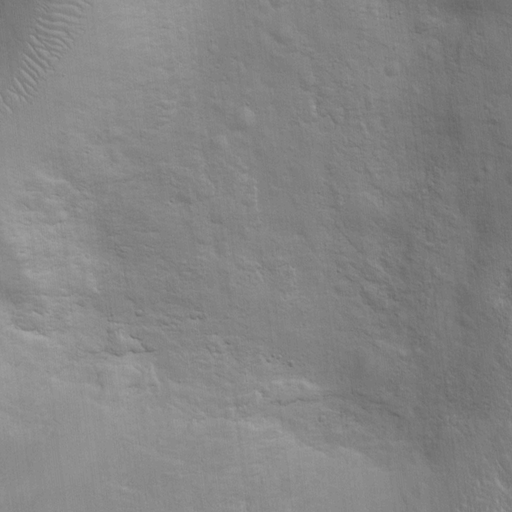
Classes present: Background, Cone